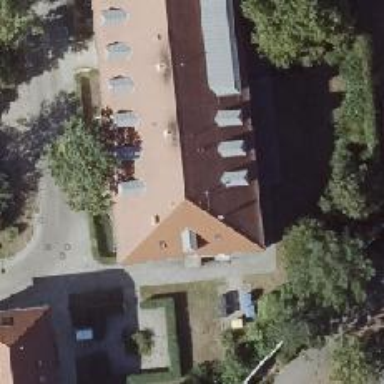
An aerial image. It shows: Healthcare clinic.